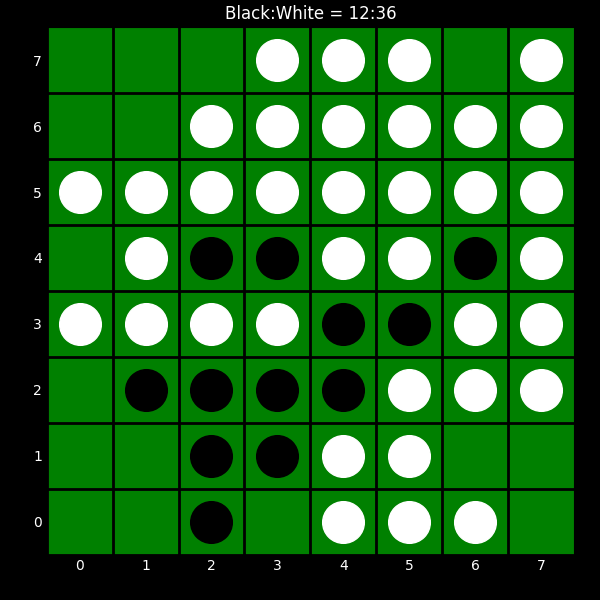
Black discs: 12
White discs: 36